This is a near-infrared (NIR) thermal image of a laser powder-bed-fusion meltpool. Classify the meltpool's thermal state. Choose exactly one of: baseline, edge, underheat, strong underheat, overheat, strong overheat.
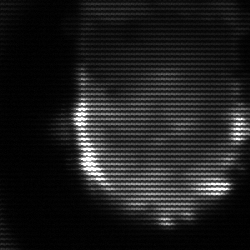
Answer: baseline